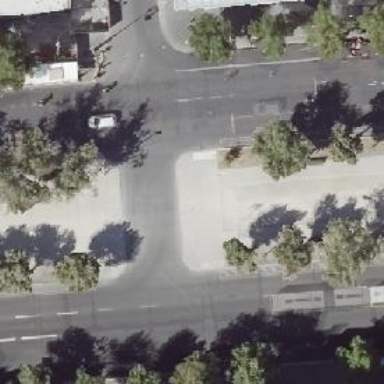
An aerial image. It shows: Unmarked road crossing.